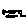
Label: line